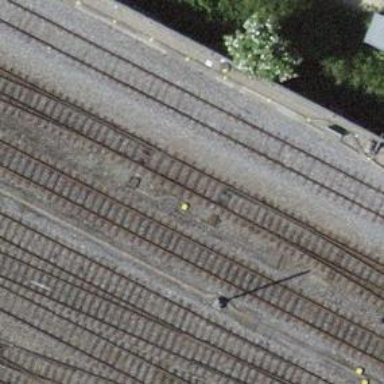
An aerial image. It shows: Railway siding with one electrified track and contact line for powering the train.